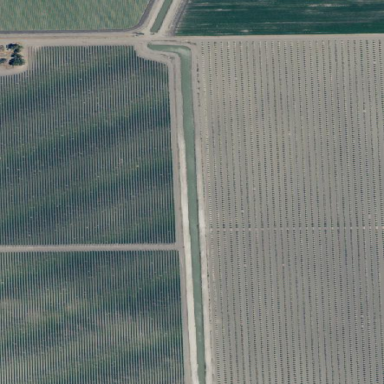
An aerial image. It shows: Farmland with fields for crop cultivation.